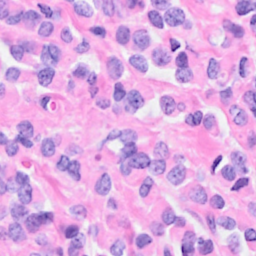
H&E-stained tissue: Breast